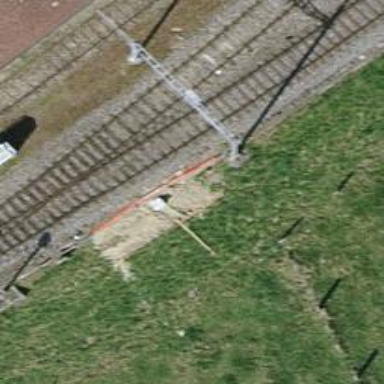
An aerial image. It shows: Single-track railway with electrified contact lines.